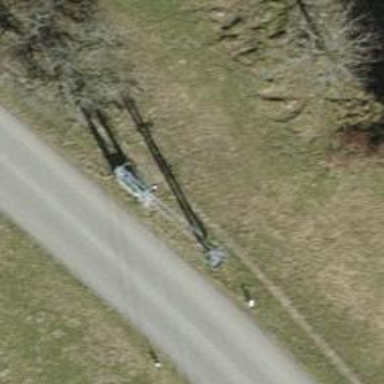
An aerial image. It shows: Minor power line.